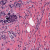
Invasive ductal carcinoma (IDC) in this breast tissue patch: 0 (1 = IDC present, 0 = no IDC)